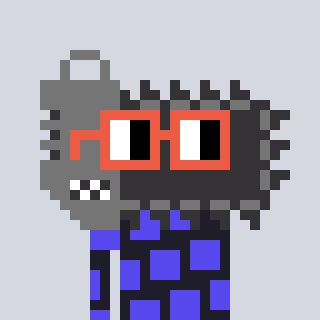
a pixel art character with square orange glasses, a chainsaw-shaped head and a grayscale-colored body on a cool background